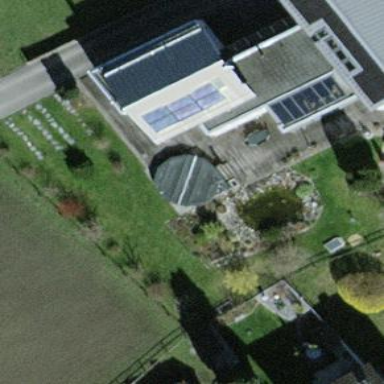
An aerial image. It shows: Detached building.